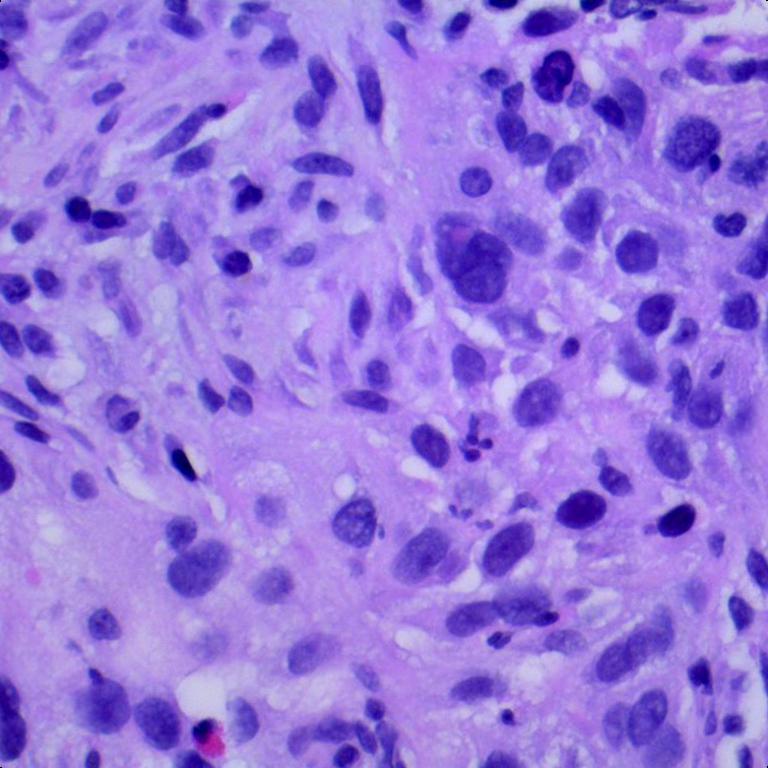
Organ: lung
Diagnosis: squamous carcinomas